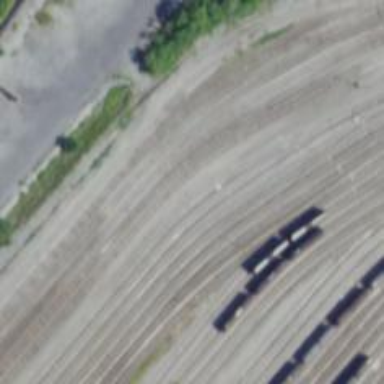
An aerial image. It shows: Railway yard.